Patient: sex F, age 74
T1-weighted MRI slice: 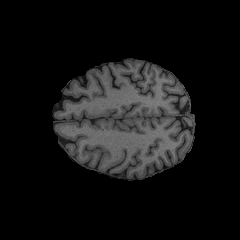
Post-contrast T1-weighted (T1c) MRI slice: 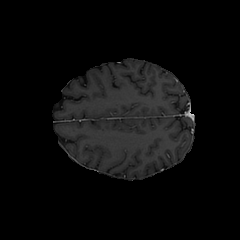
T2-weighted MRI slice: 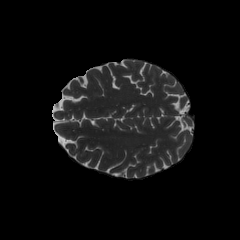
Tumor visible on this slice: no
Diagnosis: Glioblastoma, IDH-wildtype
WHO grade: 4